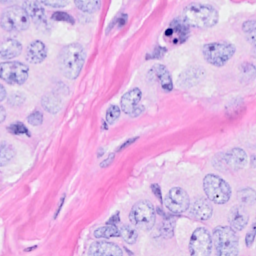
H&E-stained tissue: Breast